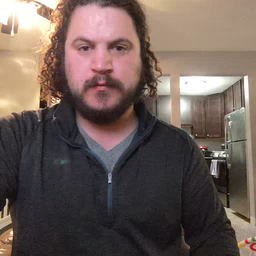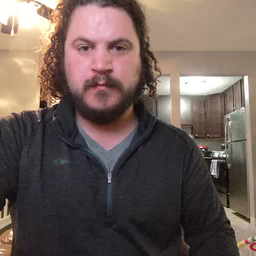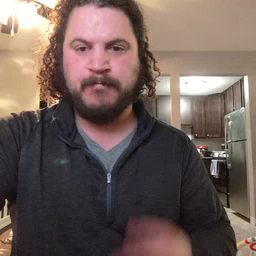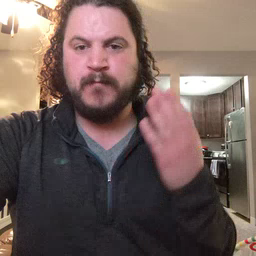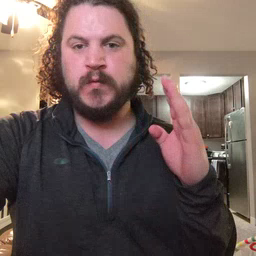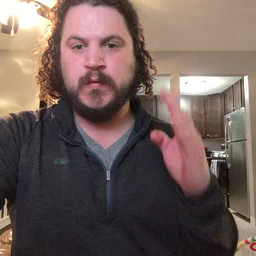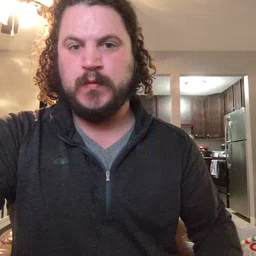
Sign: blue